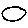
Label: circle